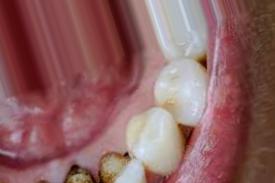
Condition: Tooth Discoloration